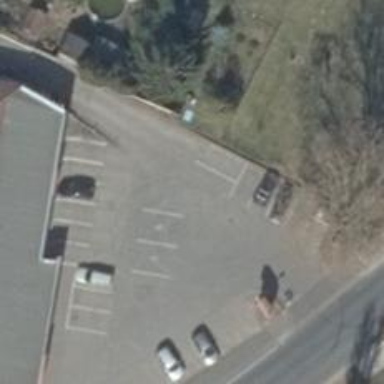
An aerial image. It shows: Parking aisle designated as service road.